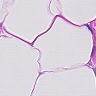
Metastatic tissue present: no